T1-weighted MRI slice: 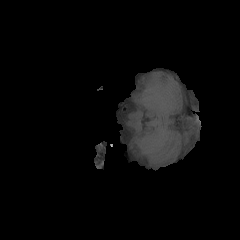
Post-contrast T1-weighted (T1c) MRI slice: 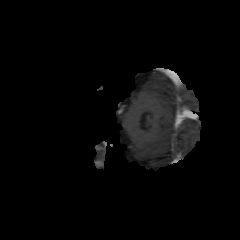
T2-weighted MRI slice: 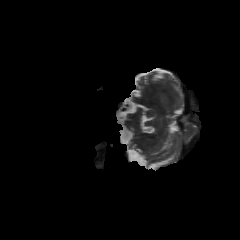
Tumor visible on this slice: no